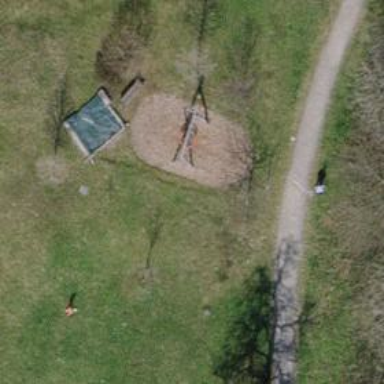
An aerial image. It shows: Playground featuring swings.